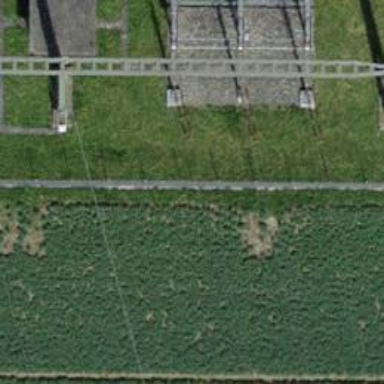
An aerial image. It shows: Three power lines with cables.